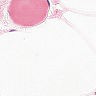
Metastatic tissue present: no